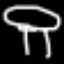
Label: mushroom